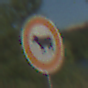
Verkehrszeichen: VerbotViehtrieb
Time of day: MorningAfternoon
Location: Outdoor (Nature)
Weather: Clear
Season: NotSpecified
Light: Natural